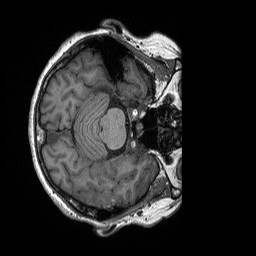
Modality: T1w
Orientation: axial
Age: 59
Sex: female
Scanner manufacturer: siemens
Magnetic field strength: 3 T
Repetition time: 2.4 s
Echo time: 0.00226 s